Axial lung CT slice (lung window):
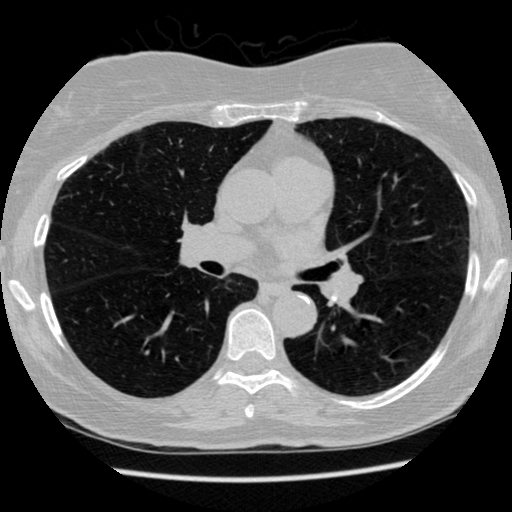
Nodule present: no